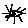
Label: sun